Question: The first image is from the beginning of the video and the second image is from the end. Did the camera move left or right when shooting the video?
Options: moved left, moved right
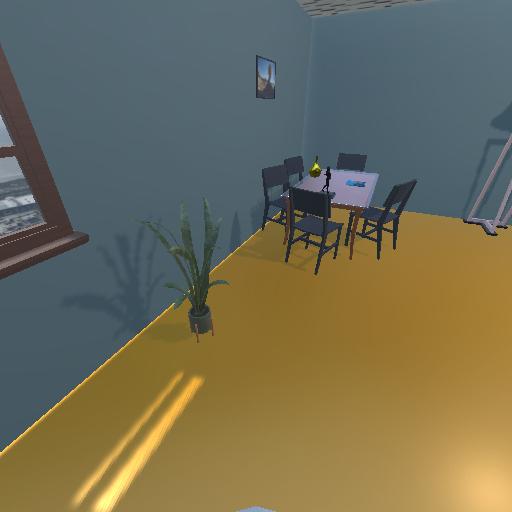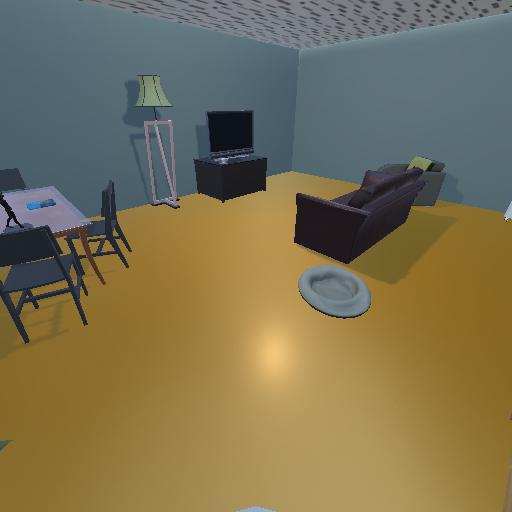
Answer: moved left